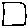
Label: square